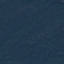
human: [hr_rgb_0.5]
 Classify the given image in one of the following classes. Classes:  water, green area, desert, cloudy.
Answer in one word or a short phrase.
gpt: green area